Question: On this page: <URL> in the top right...
I can't figure out why the Tweet button has no bottom border. I've played around with the CSS height, width, padding, margin, but nothing seems to help.

I'm using Chrome in Windows 8 64-bit.
Any ideas?
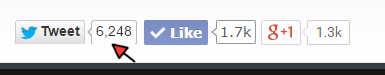
Answer: I don't know which browser you're using, but looking at it, it seems only to be cut, if you're zoomed in. Try reseting your zoom.
But yeah, it seems the twitter widget indeed has a problem using zoom (containing div#widget cuts off part of content, due to size is wrong and overflow is set to hidden)